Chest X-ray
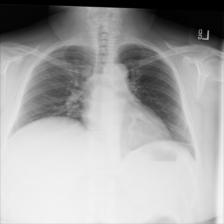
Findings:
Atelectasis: positive
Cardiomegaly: negative
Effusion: negative
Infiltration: negative
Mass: negative
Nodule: negative
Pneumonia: negative
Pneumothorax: negative
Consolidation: negative
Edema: negative
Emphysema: negative
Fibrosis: negative
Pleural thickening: negative
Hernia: negative